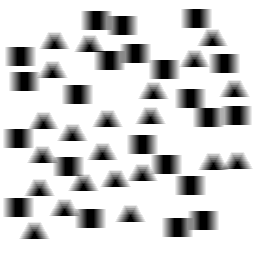
Squares: 22
Triangles: 22
Stars: 0
Total shapes: 44